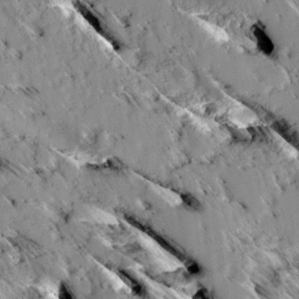
Label: non_frost